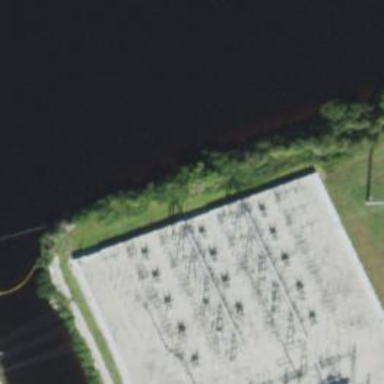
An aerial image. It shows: Switch used for power control.